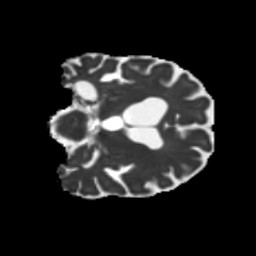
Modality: MD
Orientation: coronal
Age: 75
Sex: male
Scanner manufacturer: siemens
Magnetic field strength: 3 T
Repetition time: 5.25 s
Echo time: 0.08 s